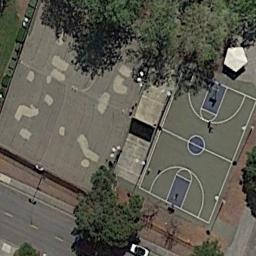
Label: basketball_court